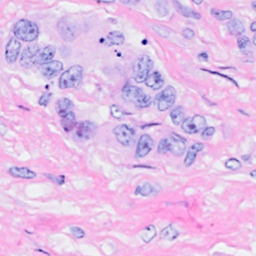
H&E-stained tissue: Breast